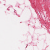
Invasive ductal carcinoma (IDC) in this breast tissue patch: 0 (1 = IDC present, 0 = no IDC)